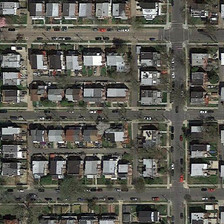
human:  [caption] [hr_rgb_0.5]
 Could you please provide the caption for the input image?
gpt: many buildings and green trees are in a dense residential area .

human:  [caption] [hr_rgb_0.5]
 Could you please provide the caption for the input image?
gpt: many buildings and green trees are in a dense residential area .

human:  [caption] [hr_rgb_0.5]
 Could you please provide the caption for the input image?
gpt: many buildings and green trees are in a dense residential area .

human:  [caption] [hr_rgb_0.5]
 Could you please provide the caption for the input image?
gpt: many buildings and green trees are in a dense residential area .

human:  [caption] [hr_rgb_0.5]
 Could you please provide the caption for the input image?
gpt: many buildings and green trees are in a dense residential area .